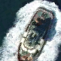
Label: Towing_vessel